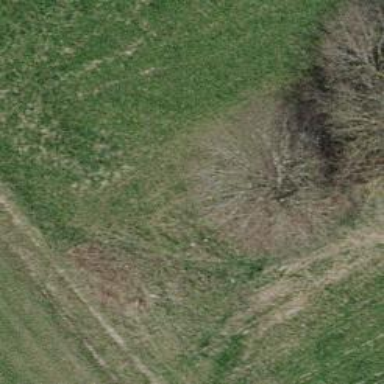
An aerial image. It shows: Row of broadleaved trees.